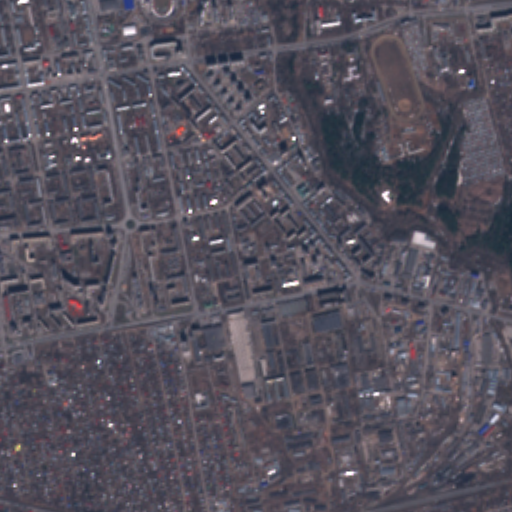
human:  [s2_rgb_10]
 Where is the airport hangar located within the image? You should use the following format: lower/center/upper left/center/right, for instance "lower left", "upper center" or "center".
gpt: The airport hangar is located in the lower right of the image.
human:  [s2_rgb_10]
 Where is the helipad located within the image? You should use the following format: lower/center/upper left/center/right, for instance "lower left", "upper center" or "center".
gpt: The helipad is located in the upper center of the image.
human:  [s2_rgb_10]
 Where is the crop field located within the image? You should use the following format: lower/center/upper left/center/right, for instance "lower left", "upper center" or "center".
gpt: There is no crop field in the image.